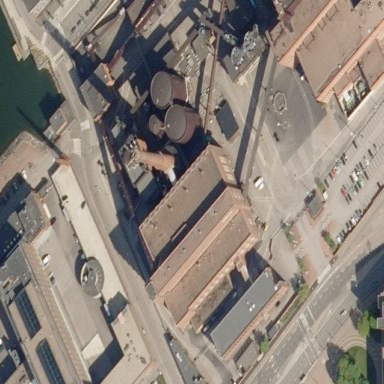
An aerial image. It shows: Industrial building with power generator inside.